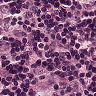
Metastatic tissue present: yes